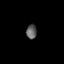
Tissue: prostate
Cell type: T cells
Senescence score: 0.3517
Nuclear area (px): 146
Mean DAPI intensity: 95.76